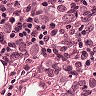
Metastatic tissue present: yes